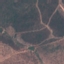
Land use / land cover class: HerbaceousVegetation